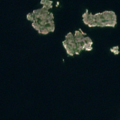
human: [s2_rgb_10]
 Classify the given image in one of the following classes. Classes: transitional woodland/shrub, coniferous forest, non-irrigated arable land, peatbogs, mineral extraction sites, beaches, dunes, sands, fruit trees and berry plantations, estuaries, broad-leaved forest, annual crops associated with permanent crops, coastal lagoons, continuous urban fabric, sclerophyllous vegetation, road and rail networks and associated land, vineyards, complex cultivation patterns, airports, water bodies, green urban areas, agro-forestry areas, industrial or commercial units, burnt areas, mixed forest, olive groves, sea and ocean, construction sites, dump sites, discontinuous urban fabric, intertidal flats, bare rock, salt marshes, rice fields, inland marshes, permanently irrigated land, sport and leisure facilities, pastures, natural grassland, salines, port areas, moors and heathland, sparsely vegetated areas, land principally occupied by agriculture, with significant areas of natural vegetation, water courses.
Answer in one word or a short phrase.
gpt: sea and ocean